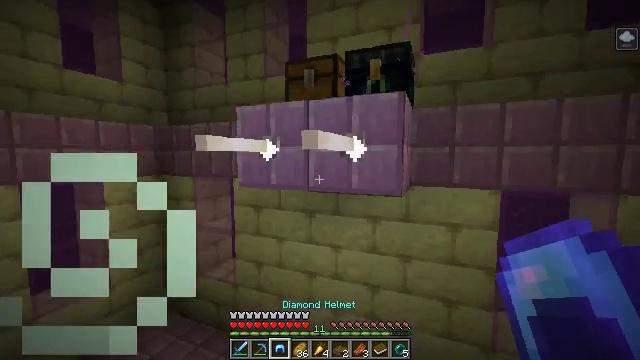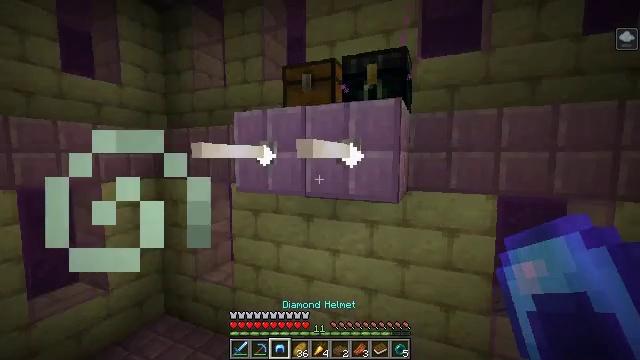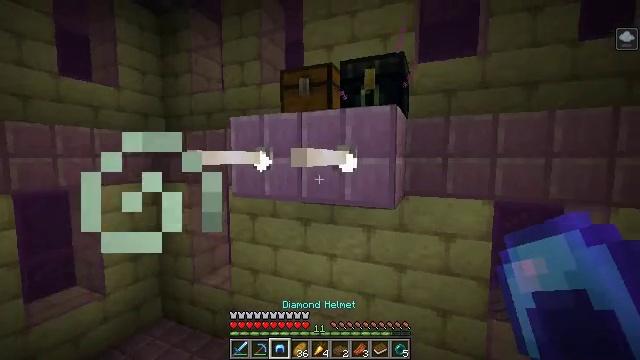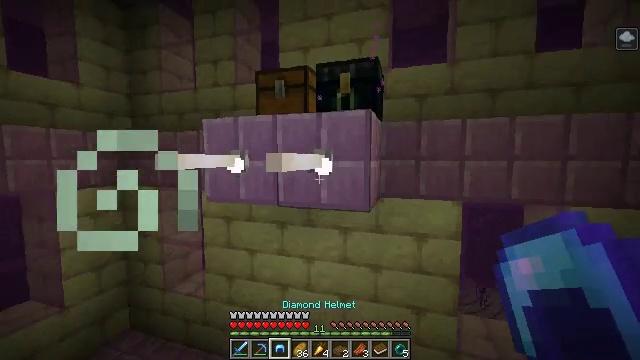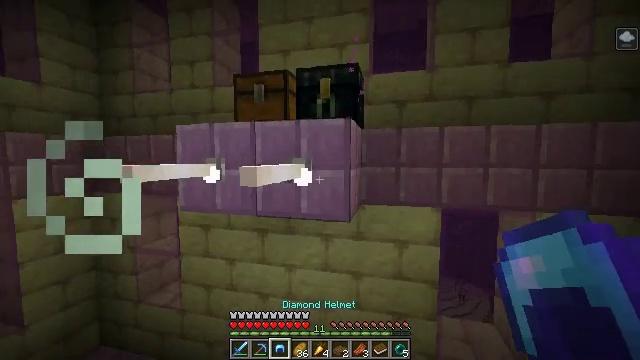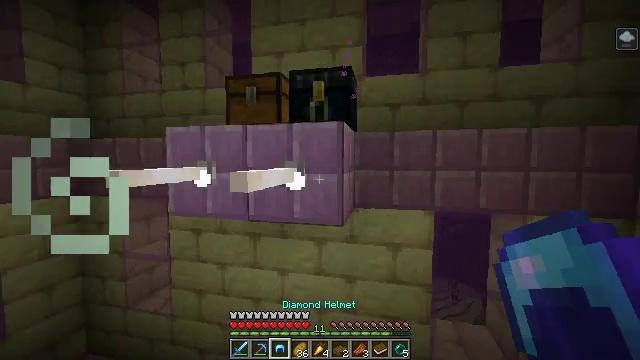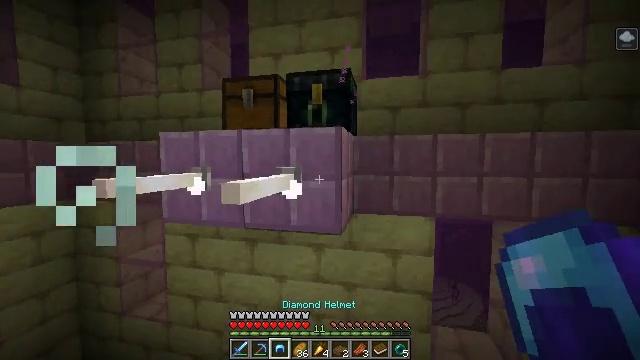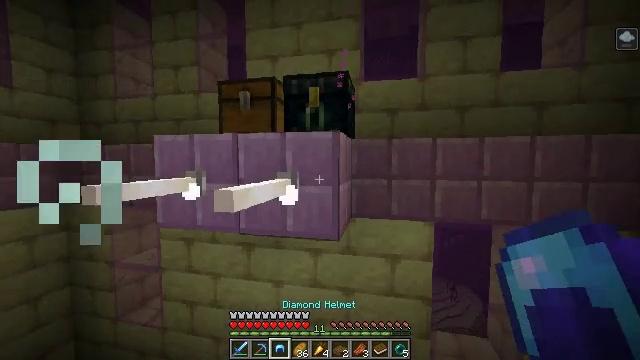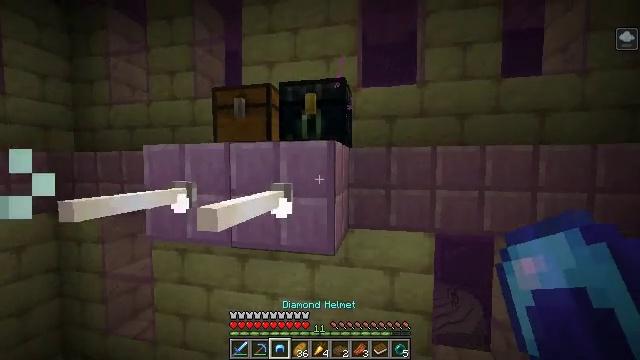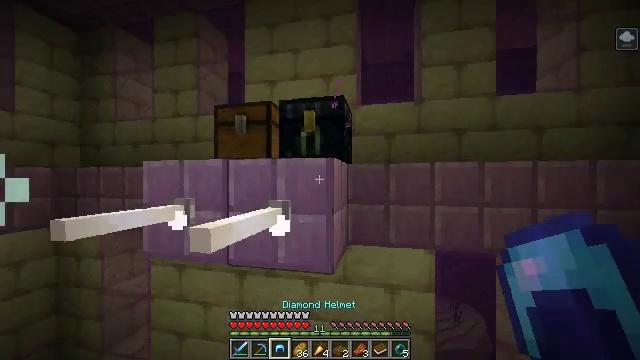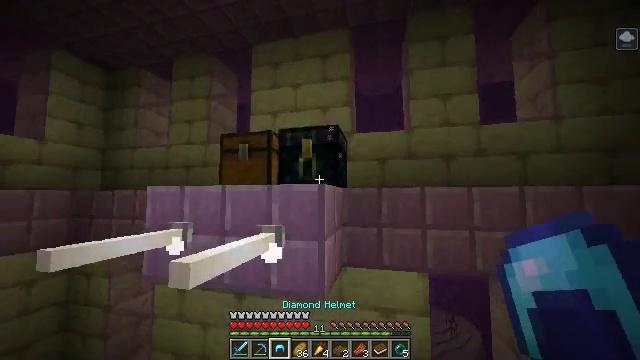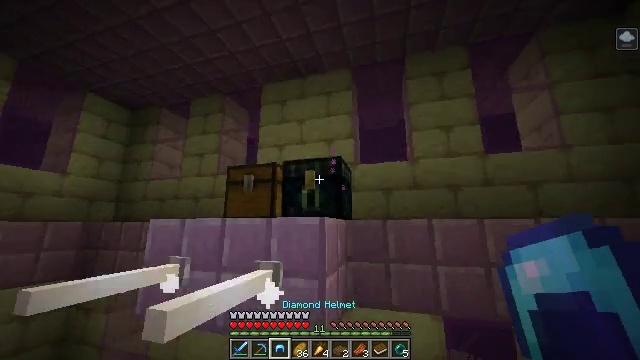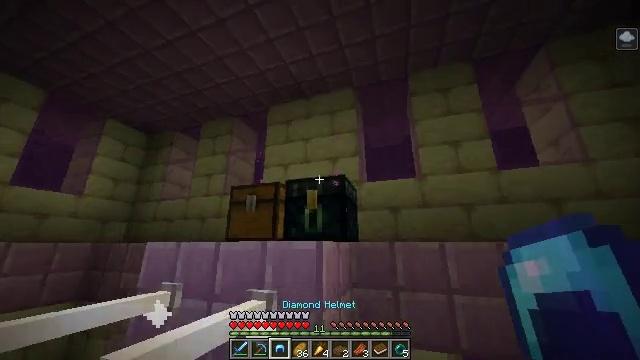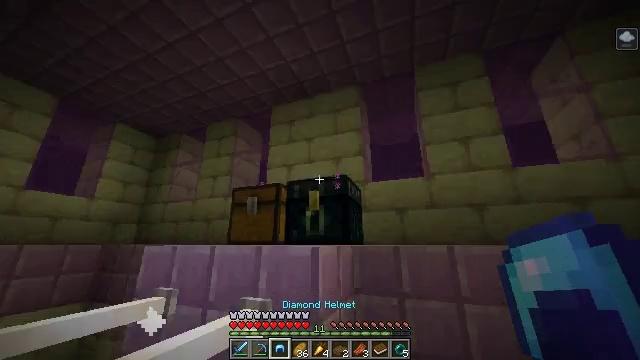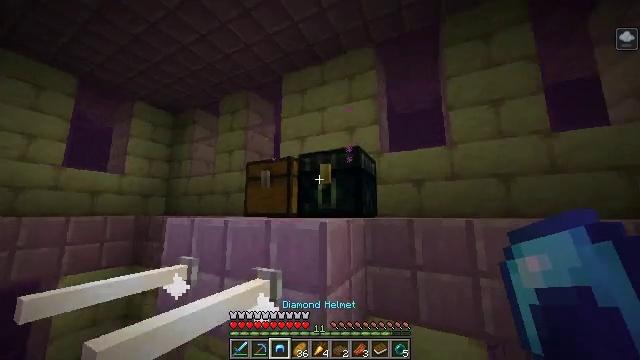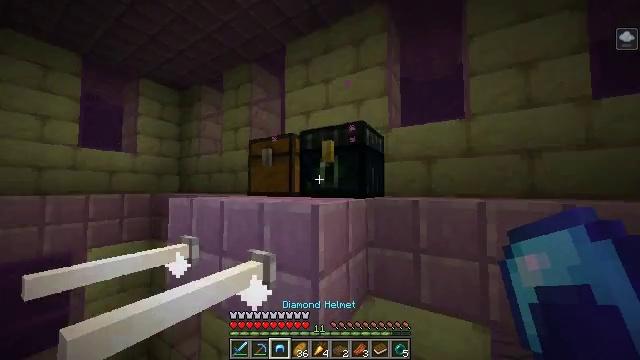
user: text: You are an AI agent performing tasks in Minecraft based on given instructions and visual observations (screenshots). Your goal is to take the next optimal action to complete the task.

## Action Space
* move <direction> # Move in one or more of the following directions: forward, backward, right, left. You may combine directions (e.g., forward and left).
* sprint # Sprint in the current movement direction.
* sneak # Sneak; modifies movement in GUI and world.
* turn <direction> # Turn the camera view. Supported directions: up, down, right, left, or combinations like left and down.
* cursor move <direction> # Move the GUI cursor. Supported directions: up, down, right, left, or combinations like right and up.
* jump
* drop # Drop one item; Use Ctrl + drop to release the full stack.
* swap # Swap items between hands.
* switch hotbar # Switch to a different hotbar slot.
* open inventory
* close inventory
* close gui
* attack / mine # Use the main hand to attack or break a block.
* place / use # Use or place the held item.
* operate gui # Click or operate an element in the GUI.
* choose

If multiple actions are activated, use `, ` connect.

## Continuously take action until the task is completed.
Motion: motion action
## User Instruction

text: Left click on the ender chest to mine.
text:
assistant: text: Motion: no_op
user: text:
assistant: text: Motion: no_op
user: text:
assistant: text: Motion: move forward, turn right
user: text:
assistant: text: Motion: move forward, turn right
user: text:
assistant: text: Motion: move forward, turn right
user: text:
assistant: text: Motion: move forward
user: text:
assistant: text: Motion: move forward and move right
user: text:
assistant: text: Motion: move forward and move right, sprint
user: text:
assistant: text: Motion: move forward and move right, sprint, turn up
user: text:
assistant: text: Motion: move forward and move right, sprint, turn up
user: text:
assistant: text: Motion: move forward and move right, sprint, turn left and up
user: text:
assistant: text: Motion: move forward and move right, sprint, turn left and up
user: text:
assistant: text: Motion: move forward and move right, sprint, turn left
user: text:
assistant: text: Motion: move forward and move right, sprint, turn left and down
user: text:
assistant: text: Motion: move forward and move right, sprint, turn left and down
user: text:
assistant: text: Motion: move forward and move right, turn left and down
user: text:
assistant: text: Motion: move forward and move right, turn left and down
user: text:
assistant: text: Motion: move forward and move right, turn left and down
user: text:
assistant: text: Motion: turn left and down
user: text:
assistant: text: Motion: turn left and down
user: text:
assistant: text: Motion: turn left
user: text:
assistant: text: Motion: no_op
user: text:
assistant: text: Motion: turn left
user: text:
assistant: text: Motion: turn left and up
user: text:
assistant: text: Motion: no_op
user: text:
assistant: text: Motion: move right
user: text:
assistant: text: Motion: move right
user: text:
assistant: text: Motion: move right
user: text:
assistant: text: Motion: move right, turn left and down
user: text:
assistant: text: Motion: move right, turn left and down